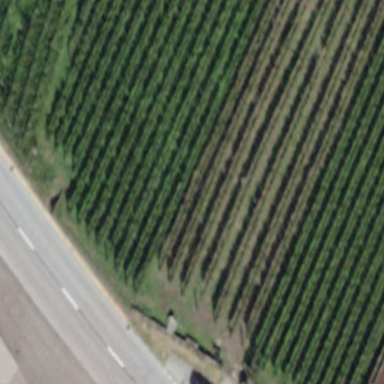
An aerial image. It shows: Vineyard where grapes are grown.